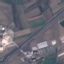
Land use / land cover class: Highway